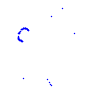
Particle: proton